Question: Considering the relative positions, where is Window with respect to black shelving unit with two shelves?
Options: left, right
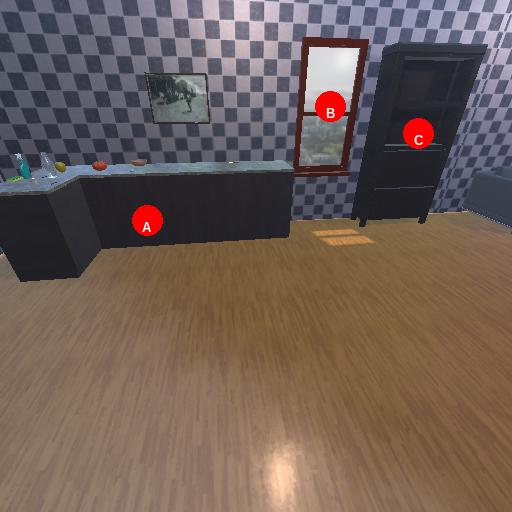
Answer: left